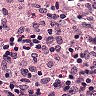
Metastatic tissue present: no